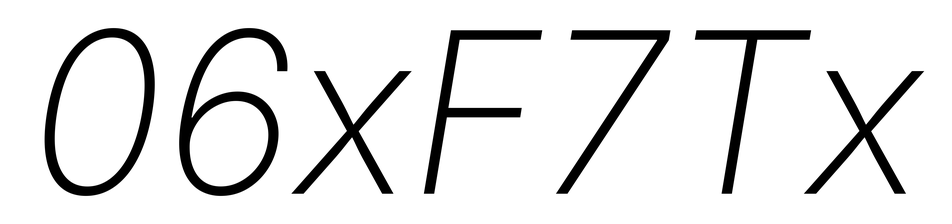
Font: Inter-Italic_ExtraLight_Italic